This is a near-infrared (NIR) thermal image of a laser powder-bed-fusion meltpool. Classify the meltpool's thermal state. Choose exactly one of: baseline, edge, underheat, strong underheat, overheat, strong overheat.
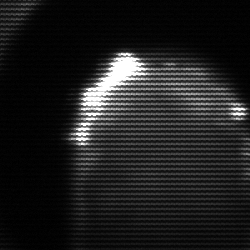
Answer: edge